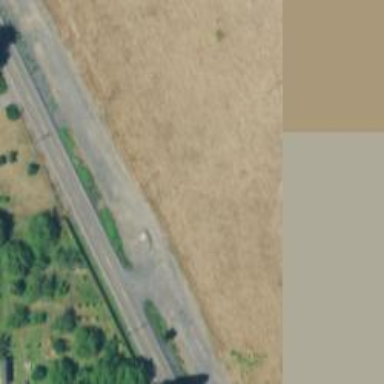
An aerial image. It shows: Unmarked crossing on asphalt footway.